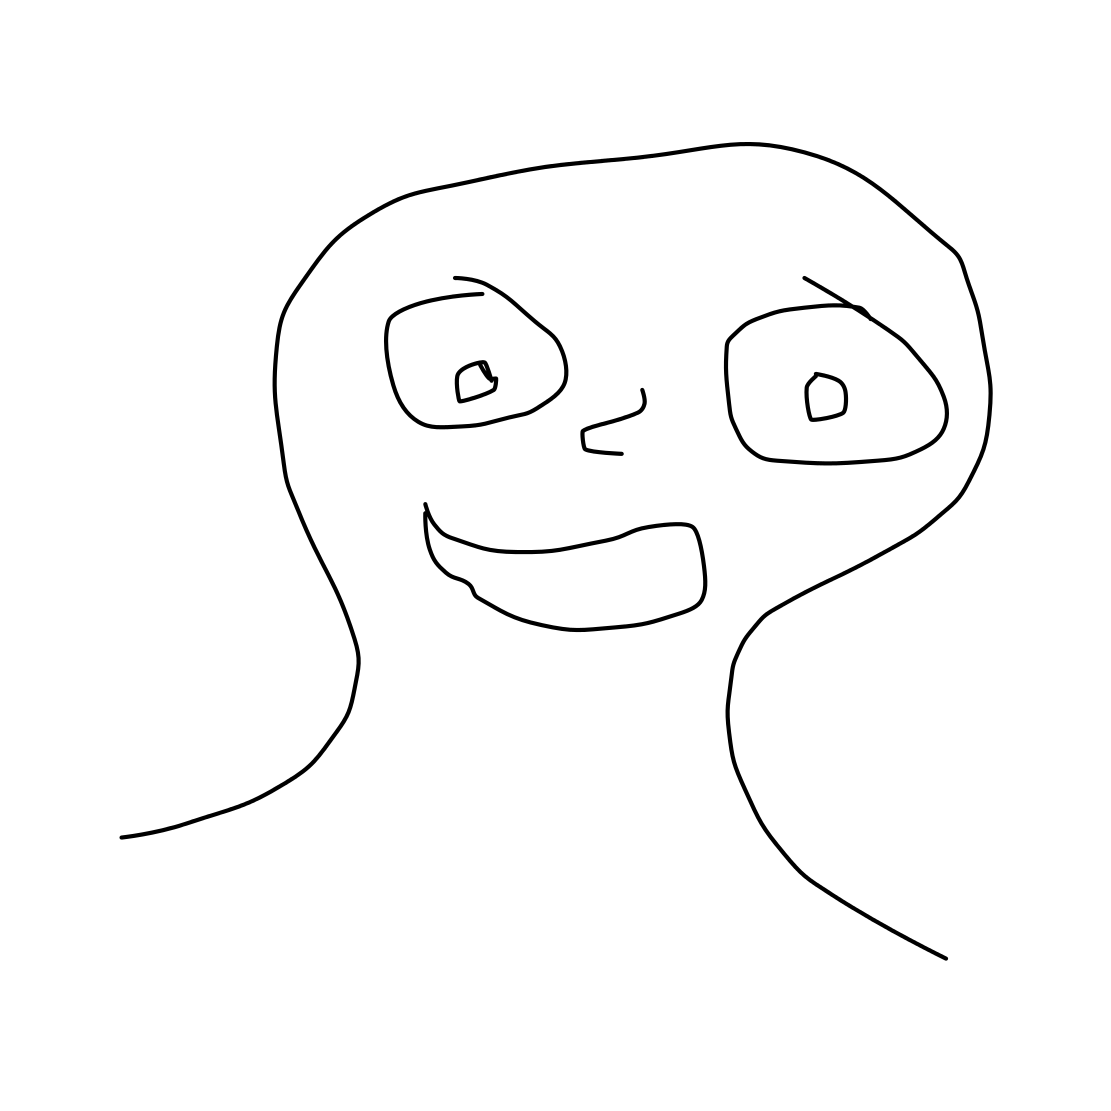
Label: head